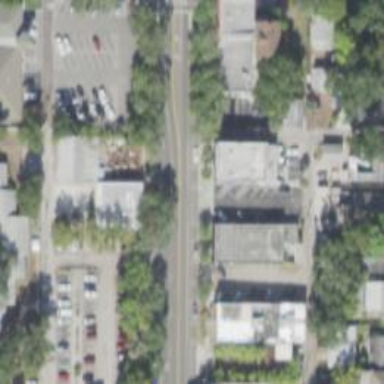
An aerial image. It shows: Alleyway designated as service road.